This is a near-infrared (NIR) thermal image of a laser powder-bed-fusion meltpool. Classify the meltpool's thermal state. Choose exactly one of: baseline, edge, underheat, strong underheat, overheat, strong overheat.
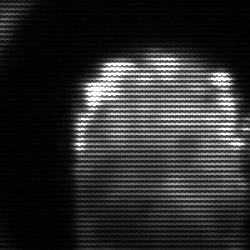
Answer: baseline